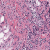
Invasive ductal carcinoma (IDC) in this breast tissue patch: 0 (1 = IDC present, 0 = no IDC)